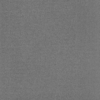
Label: dusty